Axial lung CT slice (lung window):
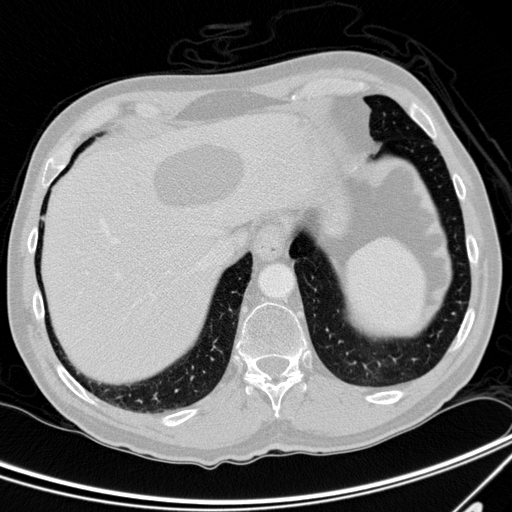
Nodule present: no